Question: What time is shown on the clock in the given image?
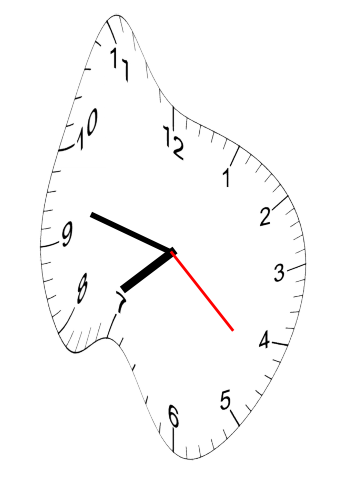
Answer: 07:47:22